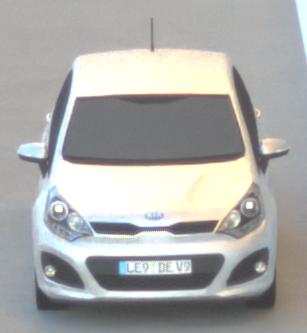
Make: KIA
Model: Rio 1.2
Detailed model: Rio (UB)
Model produced from: 2011/09
Model produced until: 2015/01
Doors: 3
Color: white
Road condition: dry road
Daytime: sunrise or sunset
Contrast: medium contrast